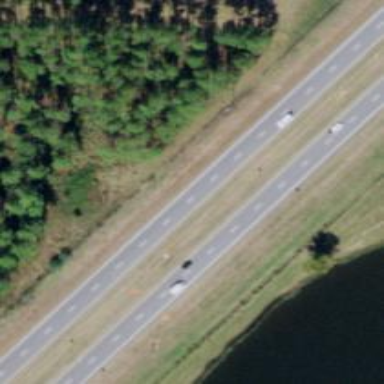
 designated as trunk highway. It is dual carriageway."